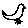
Label: bird